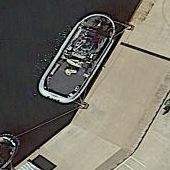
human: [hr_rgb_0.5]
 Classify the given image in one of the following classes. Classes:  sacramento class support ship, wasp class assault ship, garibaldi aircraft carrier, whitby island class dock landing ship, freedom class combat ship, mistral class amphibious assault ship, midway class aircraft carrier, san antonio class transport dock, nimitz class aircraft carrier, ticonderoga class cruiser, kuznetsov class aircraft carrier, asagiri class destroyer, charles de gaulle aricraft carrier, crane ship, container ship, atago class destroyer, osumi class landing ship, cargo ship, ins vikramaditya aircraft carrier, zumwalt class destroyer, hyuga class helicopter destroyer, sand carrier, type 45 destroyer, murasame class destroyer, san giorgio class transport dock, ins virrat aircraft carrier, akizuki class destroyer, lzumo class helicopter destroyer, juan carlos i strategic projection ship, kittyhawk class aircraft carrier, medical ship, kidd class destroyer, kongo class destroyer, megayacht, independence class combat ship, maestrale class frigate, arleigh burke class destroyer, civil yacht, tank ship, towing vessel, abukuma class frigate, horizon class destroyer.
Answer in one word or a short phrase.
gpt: Towing vessel